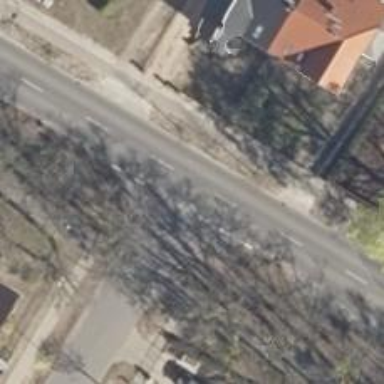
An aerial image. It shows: Residential road with asphalt surface and sidewalk on the left.